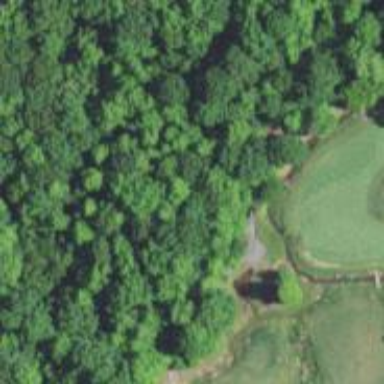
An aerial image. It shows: Path for both road and golf.